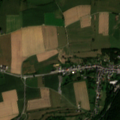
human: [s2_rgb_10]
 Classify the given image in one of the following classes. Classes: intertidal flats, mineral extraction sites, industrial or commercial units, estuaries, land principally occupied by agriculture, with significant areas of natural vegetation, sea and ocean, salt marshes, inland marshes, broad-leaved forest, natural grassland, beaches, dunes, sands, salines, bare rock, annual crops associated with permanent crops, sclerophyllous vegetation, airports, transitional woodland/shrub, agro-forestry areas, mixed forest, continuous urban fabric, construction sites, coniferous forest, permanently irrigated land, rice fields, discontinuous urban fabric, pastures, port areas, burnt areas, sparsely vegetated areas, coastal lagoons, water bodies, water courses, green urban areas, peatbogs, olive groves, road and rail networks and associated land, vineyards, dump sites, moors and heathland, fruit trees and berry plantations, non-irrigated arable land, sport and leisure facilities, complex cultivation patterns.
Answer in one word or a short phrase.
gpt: discontinuous urban fabric, non-irrigated arable land, pastures, broad-leaved forest